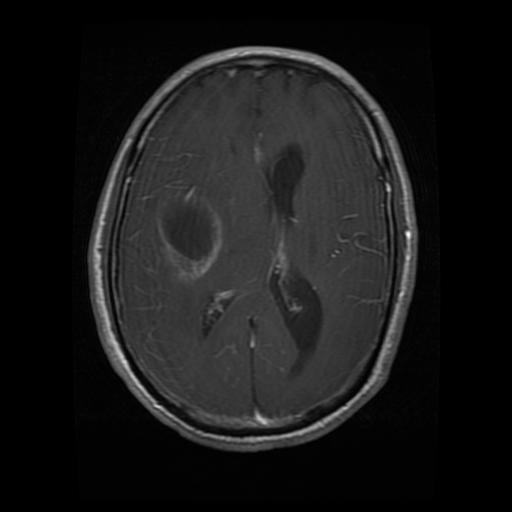
Label: glioma